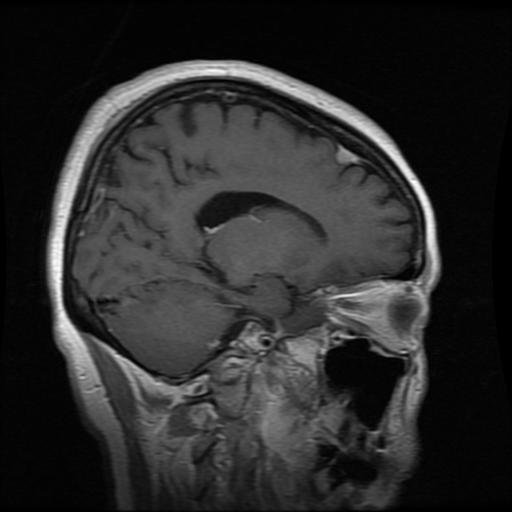
Label: meningioma